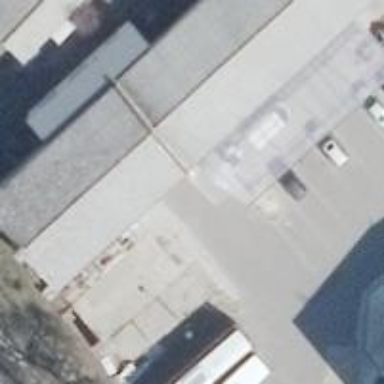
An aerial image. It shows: View of roof of building.